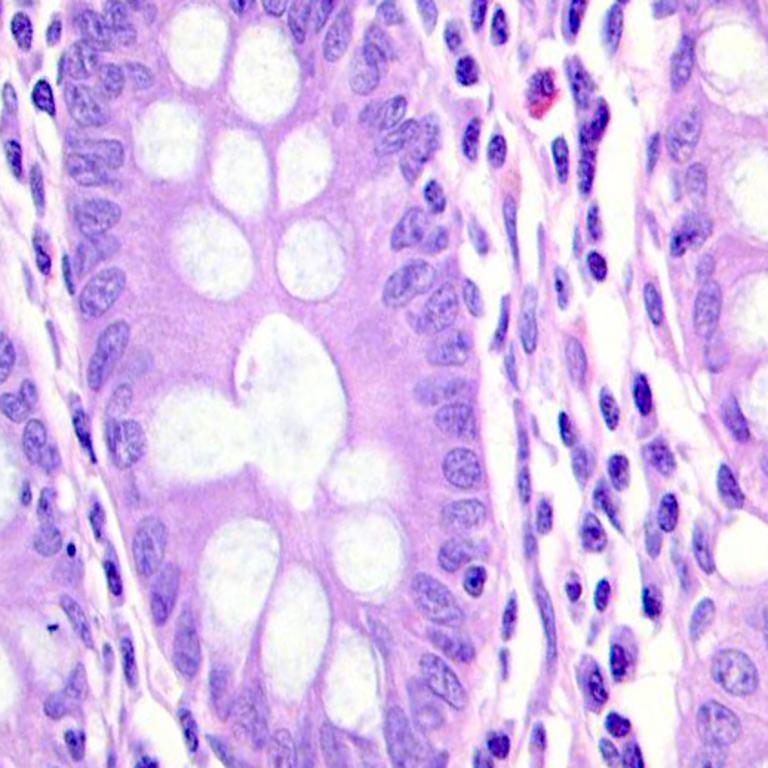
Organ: colon
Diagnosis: benign